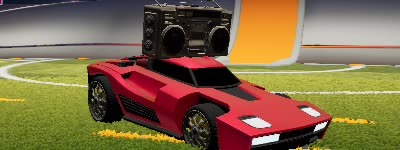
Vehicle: breakout